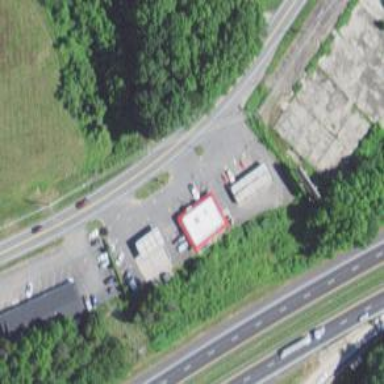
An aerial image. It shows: Convenience shop.